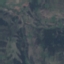
Land use / land cover: HerbaceousVegetation